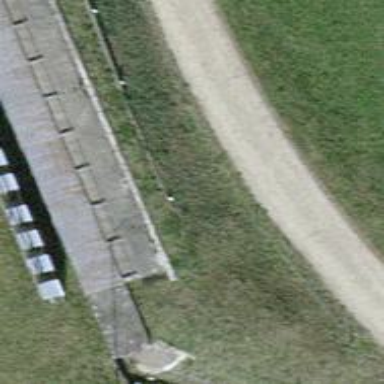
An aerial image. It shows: Paved track with grade 1 surface.